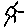
Label: sun